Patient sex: M
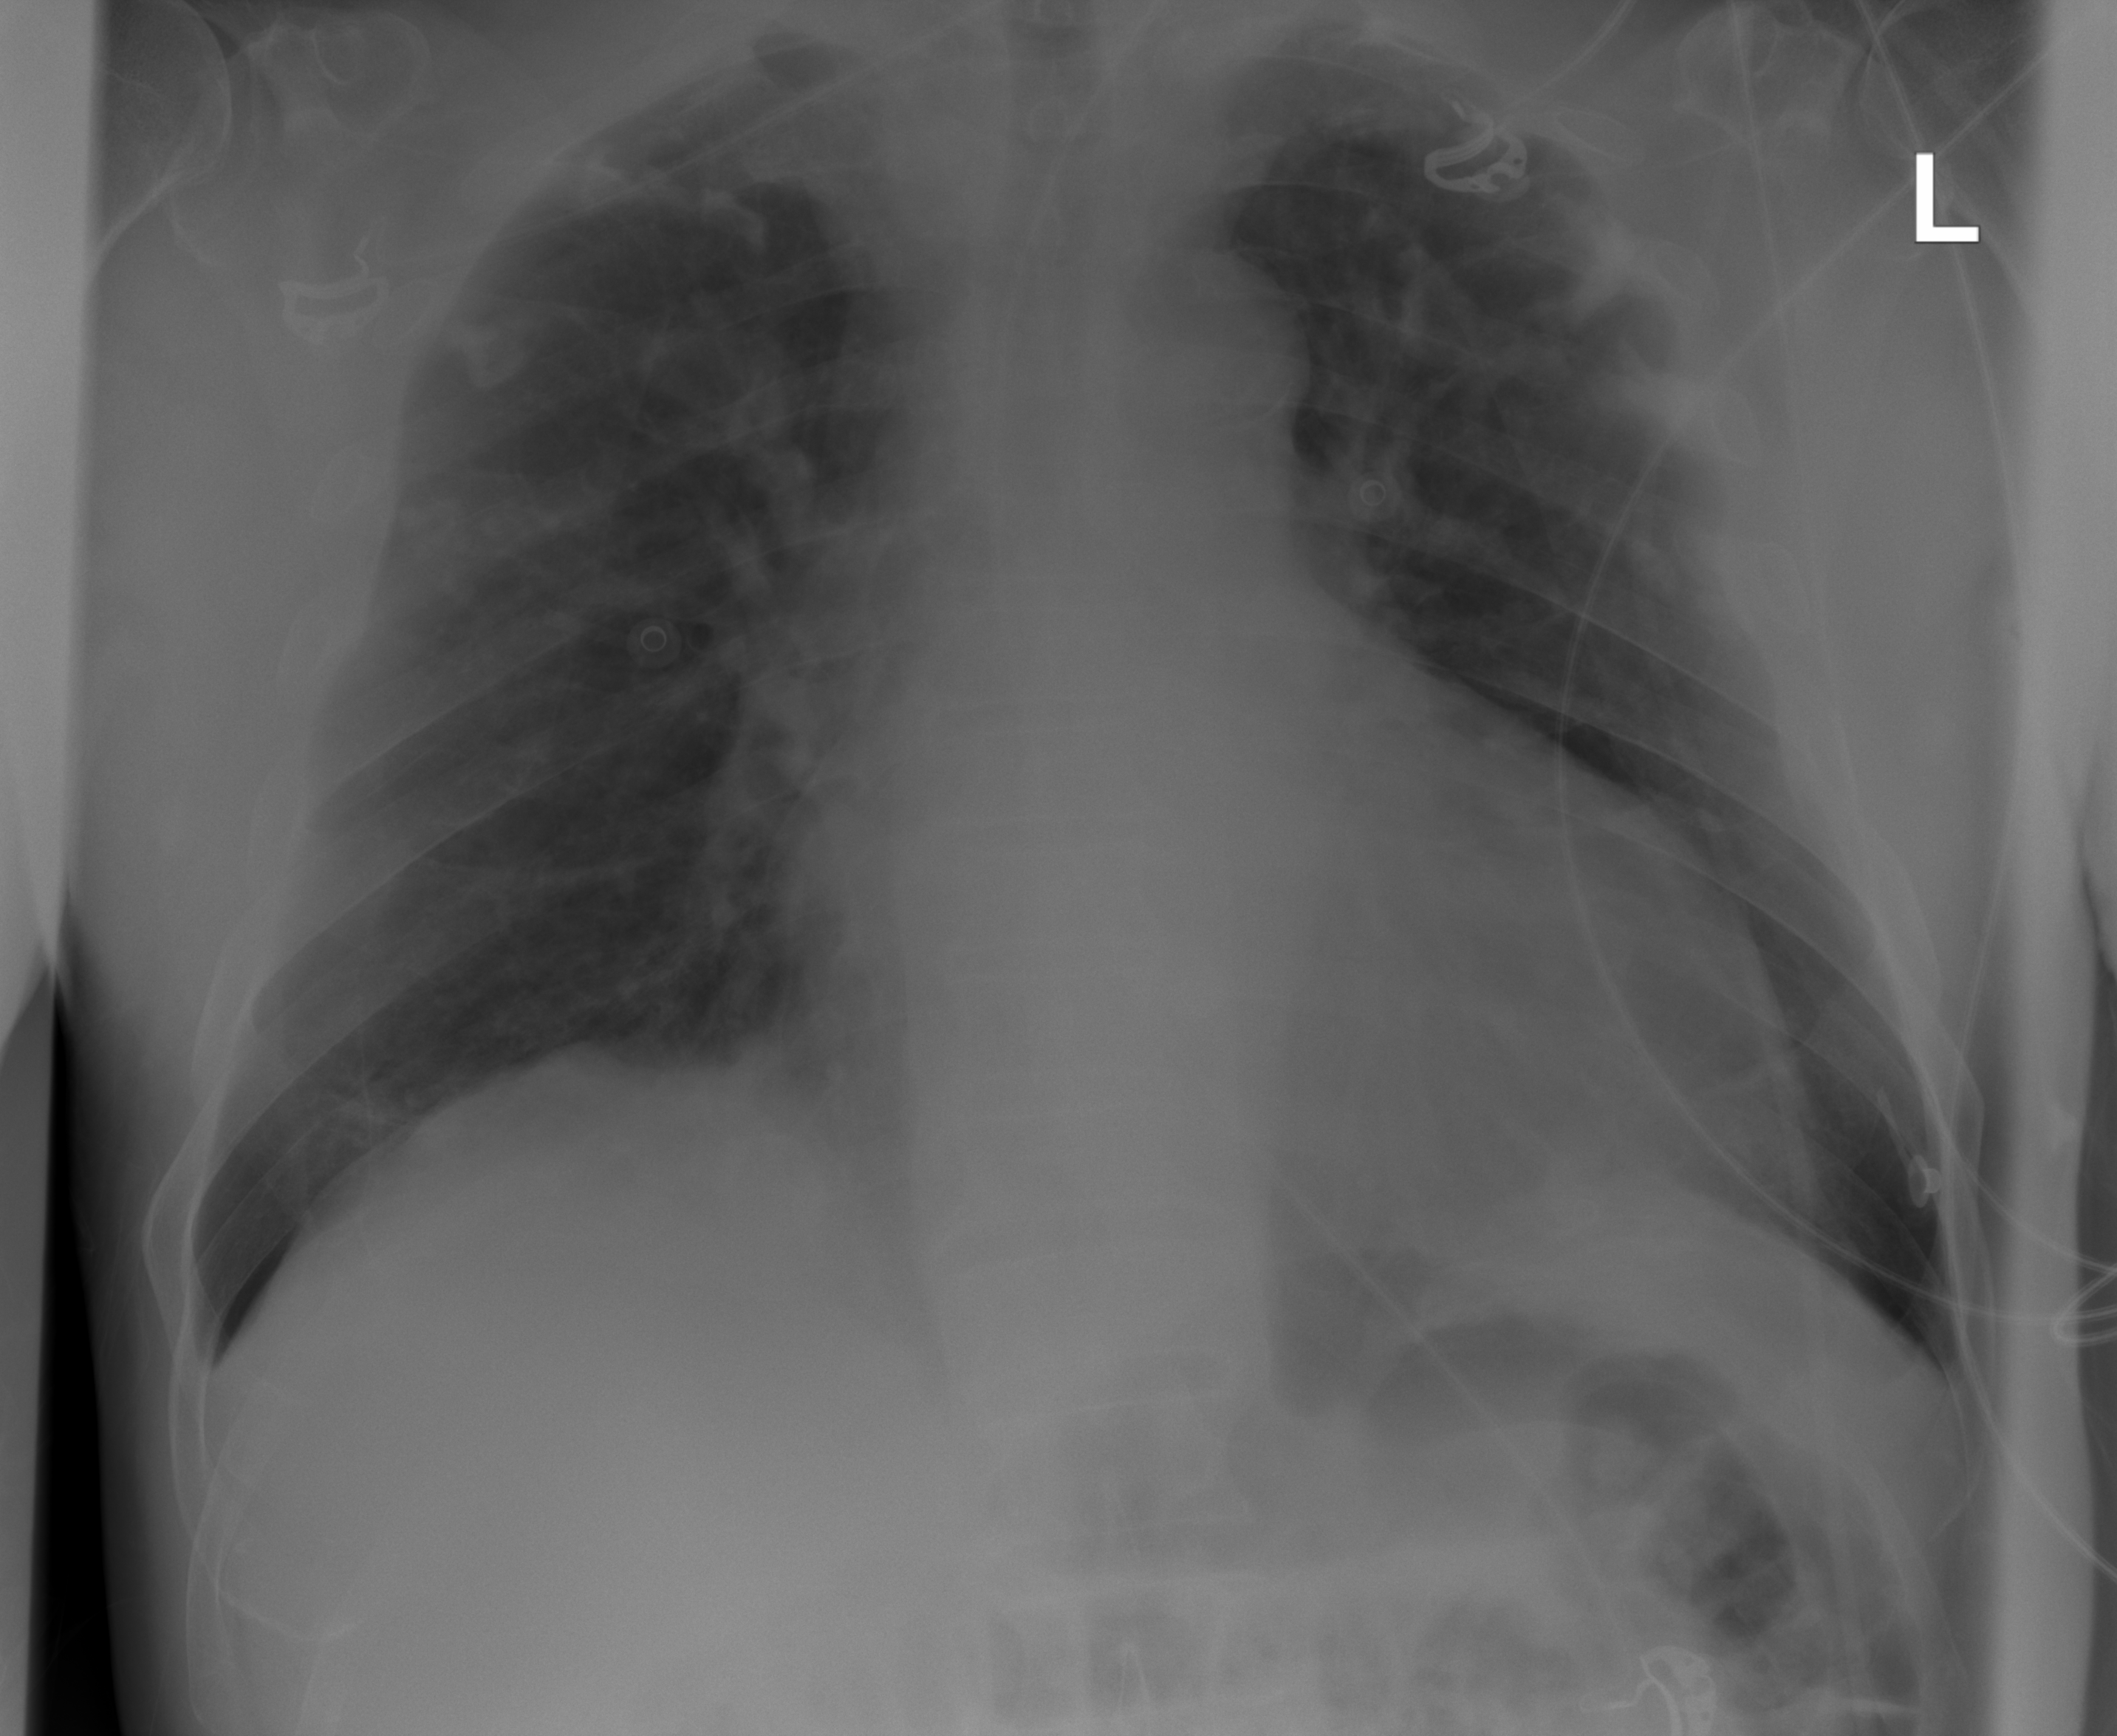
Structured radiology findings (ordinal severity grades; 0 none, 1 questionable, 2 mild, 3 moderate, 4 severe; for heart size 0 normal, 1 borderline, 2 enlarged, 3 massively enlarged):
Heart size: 2
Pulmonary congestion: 1
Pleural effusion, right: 0
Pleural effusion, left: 0
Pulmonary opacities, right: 0
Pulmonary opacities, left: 0
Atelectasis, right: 2
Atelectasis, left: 0